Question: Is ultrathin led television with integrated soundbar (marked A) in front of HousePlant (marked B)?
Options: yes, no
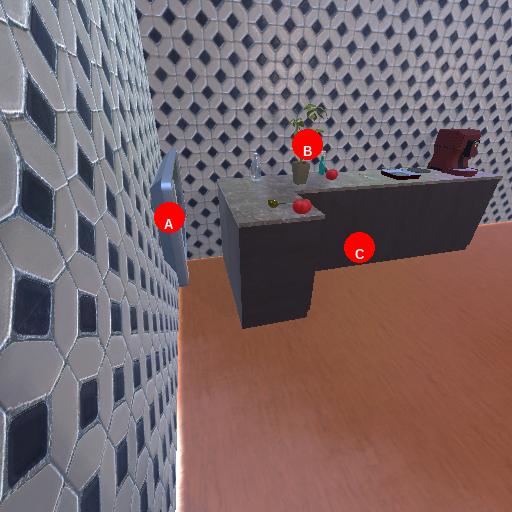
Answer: yes